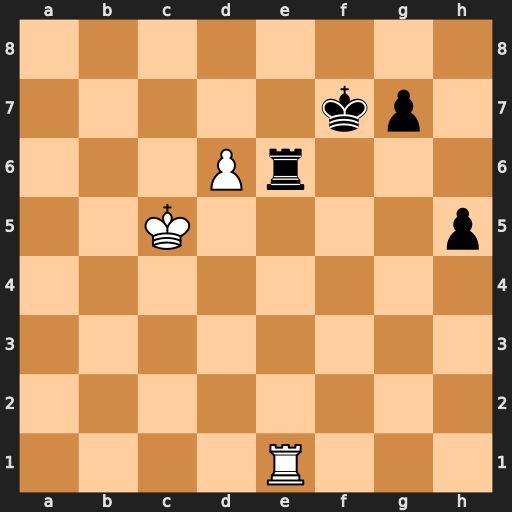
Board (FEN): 8/5kp1/3Pr3/2K4p/8/8/8/4R3
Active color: w
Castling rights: -
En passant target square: -
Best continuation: Rxe6 Kxe6 Kc6 h4 d7 Ke7 Kc7